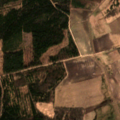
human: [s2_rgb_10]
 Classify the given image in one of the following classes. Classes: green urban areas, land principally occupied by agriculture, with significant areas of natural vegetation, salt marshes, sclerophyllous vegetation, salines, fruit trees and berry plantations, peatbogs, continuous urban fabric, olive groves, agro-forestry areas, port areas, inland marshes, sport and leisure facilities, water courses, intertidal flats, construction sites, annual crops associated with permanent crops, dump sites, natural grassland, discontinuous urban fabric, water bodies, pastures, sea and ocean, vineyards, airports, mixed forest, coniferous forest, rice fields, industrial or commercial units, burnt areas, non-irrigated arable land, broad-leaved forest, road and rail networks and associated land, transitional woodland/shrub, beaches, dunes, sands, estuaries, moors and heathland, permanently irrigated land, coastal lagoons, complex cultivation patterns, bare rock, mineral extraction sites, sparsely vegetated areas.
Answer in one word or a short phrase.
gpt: non-irrigated arable land, pastures, land principally occupied by agriculture, with significant areas of natural vegetation, coniferous forest, mixed forest, transitional woodland/shrub